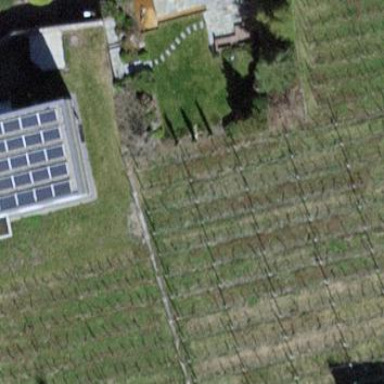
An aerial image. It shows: Vineyard.